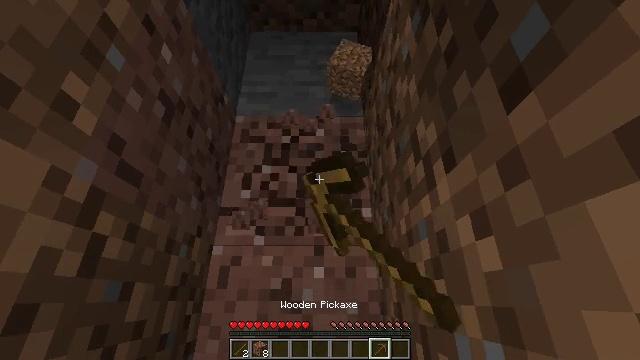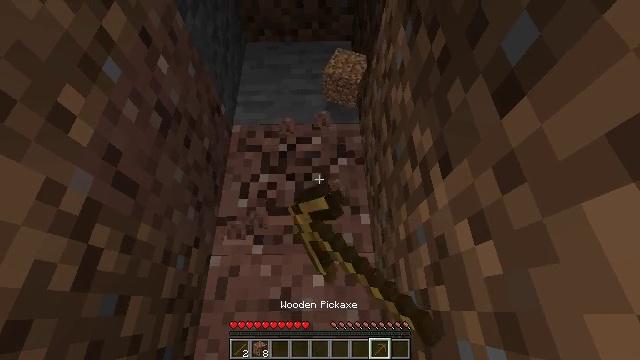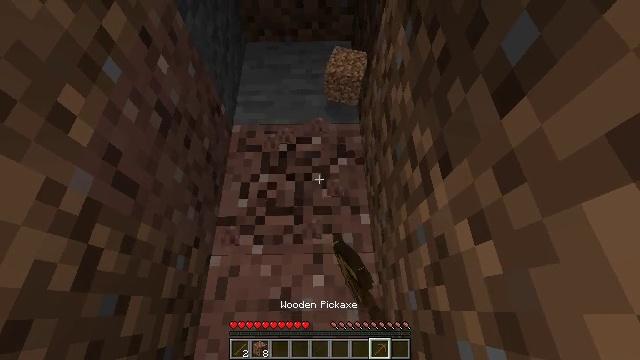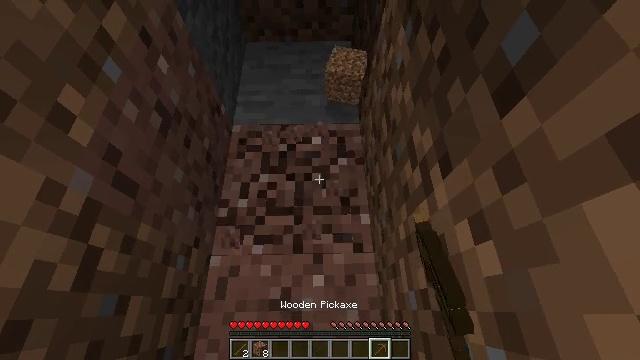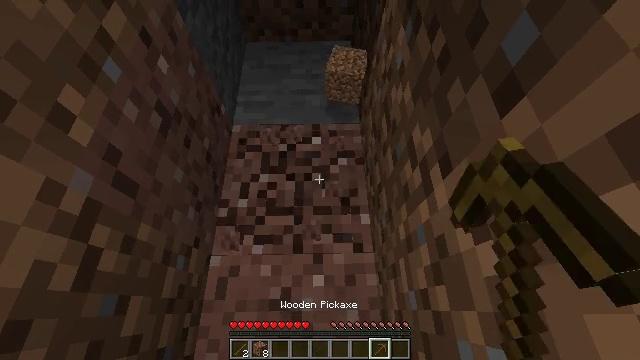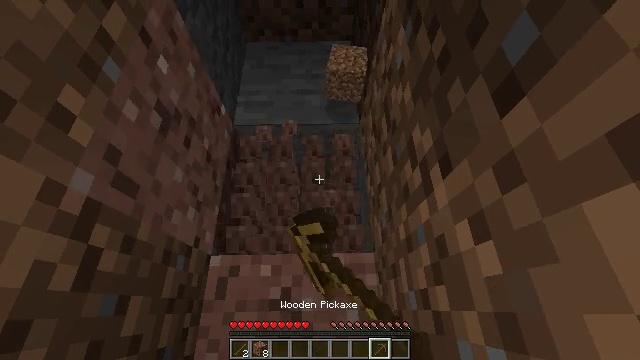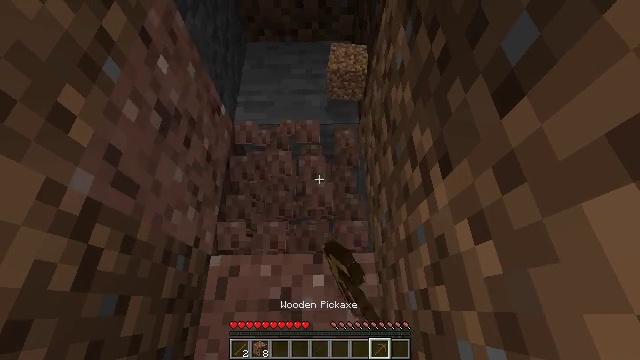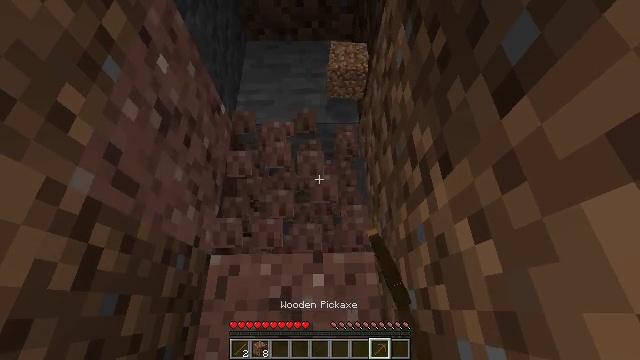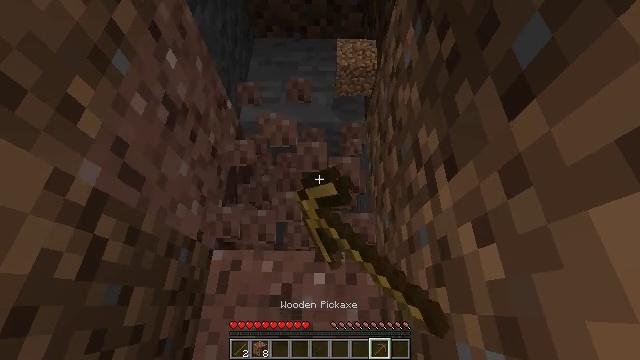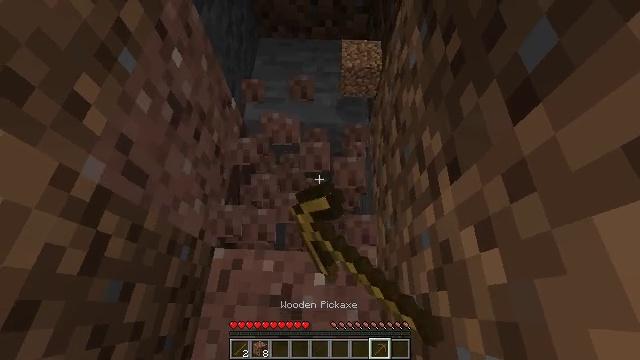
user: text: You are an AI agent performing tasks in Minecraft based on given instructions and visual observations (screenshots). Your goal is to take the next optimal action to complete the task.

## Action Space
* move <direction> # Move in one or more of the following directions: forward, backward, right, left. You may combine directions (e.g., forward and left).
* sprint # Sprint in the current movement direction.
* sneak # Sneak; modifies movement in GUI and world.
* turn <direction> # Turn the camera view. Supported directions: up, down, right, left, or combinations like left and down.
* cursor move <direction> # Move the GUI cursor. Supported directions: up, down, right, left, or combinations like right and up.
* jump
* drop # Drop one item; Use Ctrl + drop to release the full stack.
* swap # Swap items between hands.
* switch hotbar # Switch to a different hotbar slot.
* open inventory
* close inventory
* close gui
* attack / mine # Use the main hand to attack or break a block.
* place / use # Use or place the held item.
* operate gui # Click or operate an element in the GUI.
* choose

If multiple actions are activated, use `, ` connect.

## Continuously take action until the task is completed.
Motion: motion action
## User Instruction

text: Use a pickaxe to gather granite.
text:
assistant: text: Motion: turn right and up, attack / mine
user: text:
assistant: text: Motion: attack / mine
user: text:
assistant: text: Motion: attack / mine
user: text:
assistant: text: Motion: attack / mine
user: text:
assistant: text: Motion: attack / mine
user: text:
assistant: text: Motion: attack / mine
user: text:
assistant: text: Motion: attack / mine
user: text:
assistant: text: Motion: turn left, attack / mine
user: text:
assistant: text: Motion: turn left, attack / mine
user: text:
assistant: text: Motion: attack / mine